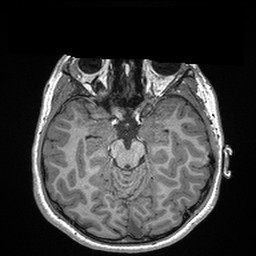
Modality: T1w
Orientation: coronal
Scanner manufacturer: siemens
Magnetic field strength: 3 T
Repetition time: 2.3 s
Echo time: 0.00298 s